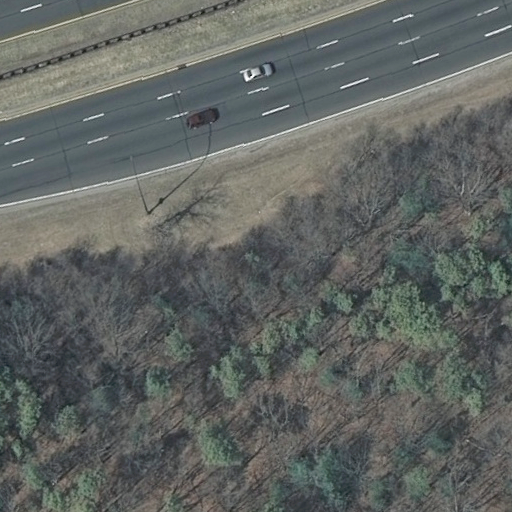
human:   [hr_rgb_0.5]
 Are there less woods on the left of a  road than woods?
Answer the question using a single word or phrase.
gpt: no

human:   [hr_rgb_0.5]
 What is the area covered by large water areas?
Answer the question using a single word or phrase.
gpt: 0m2

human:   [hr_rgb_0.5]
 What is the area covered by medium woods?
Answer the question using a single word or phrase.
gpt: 0m2

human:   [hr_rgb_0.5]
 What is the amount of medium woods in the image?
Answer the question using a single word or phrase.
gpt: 0

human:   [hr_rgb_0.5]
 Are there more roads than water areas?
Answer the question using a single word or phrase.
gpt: yes

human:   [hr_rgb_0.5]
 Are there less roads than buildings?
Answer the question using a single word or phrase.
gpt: no

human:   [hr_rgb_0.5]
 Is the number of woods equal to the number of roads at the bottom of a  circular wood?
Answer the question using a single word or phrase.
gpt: no

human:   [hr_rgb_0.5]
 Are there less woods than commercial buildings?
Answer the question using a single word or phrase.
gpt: no

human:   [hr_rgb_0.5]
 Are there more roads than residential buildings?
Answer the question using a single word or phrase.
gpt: yes

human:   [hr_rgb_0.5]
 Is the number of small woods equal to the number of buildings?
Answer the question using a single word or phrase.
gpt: yes

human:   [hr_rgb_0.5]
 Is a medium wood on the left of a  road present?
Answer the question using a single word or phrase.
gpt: no

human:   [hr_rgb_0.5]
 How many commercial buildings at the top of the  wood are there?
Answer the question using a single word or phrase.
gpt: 0

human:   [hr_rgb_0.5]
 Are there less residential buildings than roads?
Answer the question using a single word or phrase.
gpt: yes

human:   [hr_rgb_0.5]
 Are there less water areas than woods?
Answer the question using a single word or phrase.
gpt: yes

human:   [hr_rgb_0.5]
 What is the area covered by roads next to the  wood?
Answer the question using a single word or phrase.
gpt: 0m2

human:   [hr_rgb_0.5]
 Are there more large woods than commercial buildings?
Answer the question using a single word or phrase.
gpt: yes

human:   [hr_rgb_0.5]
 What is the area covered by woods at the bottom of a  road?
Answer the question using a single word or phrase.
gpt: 0m2

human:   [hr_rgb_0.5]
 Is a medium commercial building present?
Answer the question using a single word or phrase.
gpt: no

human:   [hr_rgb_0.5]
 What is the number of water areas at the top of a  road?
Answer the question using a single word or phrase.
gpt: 0

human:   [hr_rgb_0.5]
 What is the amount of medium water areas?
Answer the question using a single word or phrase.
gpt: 0

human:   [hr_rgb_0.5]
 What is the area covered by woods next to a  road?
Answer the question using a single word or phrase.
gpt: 10599m2

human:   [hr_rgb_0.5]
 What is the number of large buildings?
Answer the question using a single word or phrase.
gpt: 0

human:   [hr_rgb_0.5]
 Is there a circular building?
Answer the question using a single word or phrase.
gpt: no

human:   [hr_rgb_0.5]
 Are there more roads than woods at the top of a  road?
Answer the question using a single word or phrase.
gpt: yes

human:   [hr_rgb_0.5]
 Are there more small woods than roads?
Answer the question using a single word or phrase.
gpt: no

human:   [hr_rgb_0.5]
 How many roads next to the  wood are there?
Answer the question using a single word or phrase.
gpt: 3

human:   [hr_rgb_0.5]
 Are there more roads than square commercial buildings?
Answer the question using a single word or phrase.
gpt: yes

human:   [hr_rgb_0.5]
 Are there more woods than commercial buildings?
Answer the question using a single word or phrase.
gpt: yes

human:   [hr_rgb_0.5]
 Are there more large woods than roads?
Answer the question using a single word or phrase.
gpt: no

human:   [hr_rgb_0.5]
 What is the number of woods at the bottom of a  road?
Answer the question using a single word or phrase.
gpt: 0

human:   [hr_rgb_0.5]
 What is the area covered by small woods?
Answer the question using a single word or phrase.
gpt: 0m2

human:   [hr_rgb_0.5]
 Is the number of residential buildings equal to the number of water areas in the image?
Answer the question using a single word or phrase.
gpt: yes

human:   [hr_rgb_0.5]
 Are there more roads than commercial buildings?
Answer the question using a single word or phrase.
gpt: yes

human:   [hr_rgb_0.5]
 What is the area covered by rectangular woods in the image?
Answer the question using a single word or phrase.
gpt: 10599m2

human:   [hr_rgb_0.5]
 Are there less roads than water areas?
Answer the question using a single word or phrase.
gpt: no

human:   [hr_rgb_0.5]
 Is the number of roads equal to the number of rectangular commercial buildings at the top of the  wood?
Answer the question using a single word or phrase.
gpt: no